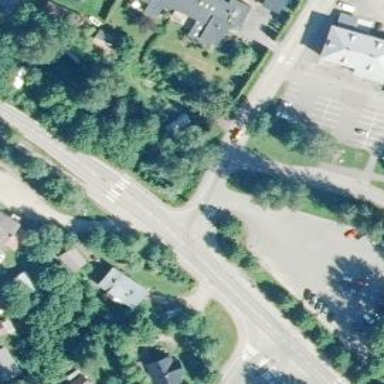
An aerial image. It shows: Road with "give way" sign.